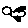
Label: bird